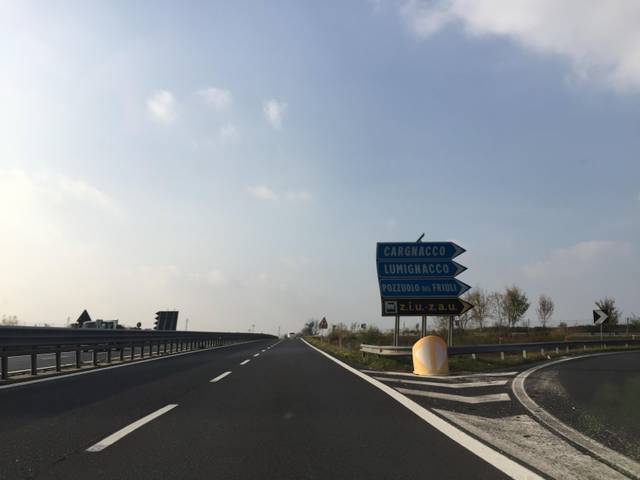
Region: Italy
Coordinates: 46.017, 13.239